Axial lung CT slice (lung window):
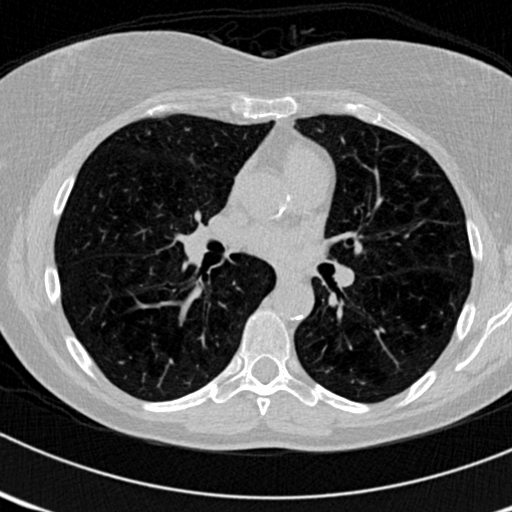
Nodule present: no